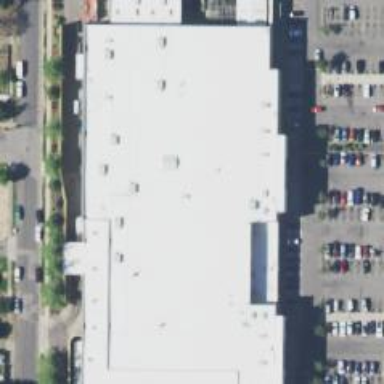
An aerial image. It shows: Retail building housing supermarket.